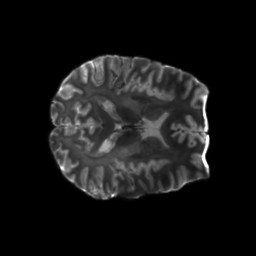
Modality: T2w
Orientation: axial
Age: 27
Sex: female
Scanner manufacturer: siemens
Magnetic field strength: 6.98 T
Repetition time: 7.08 s
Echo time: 0.0756 s